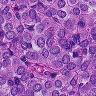
Metastatic tissue present: yes